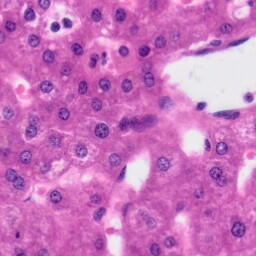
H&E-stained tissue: Liver